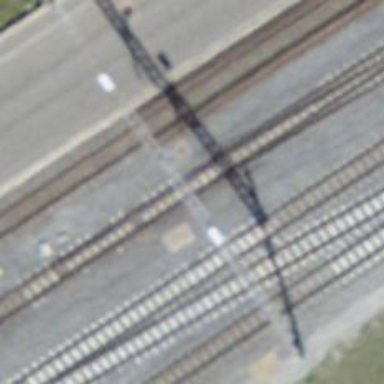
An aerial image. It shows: Railway switch.